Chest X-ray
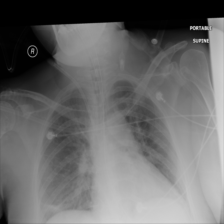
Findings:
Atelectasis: negative
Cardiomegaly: negative
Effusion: negative
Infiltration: negative
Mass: negative
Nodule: negative
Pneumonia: negative
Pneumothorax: negative
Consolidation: positive
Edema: positive
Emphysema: negative
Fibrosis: negative
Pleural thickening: negative
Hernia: negative